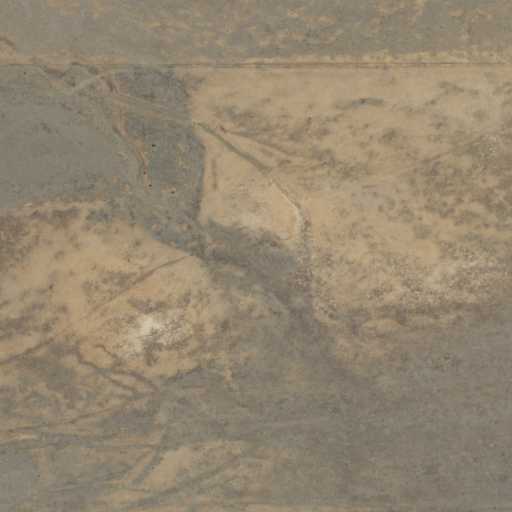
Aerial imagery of valley in New Mexico named John Snyder Draw containing grassland and shrub